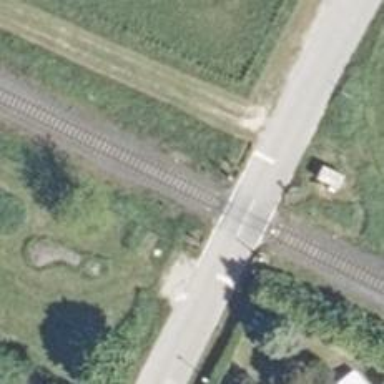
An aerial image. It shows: Solitary milestone along the railway.